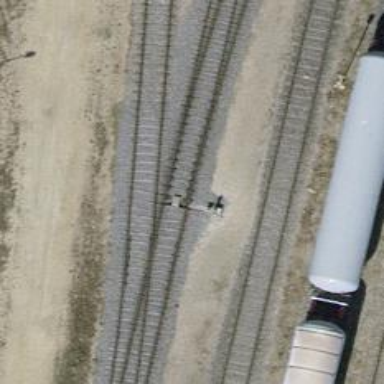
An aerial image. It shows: Railway switch.